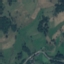
Land use / land cover class: Pasture